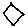
Label: hexagon